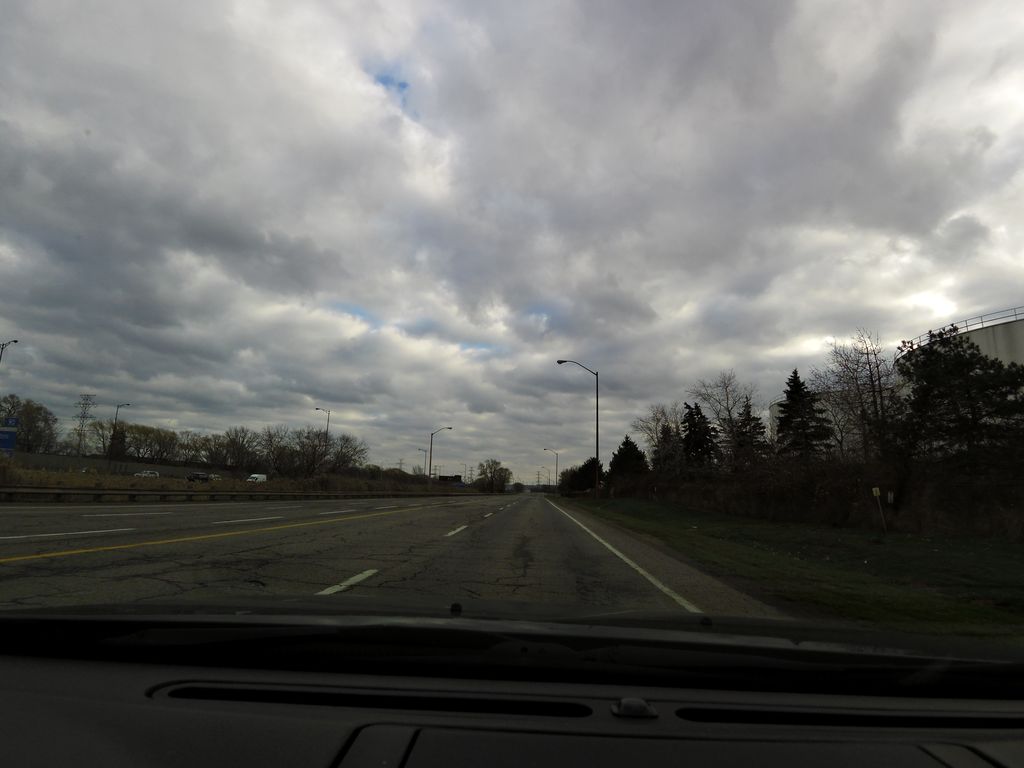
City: hamilton